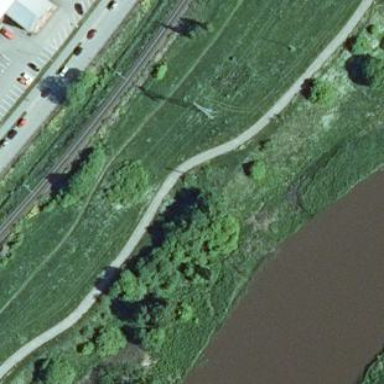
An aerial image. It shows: Path.